Question: I have this data frame:
'''
> dat
x y yerr
1 -1 -1.132711 0.001744498
2 -2 -2.119657 0.003889120
3 -3 -3.147378 0.007521881
4 -4 -4.220129 0.012921450
5 -5 -4.586586 0.021335644
6 -6 -5.389198 0.032892630
7 -7 -6.002848 0.048230946
'''
And I can plot it with the standard error smoothing as:
'''
p <- ggplot(dat, aes(x=x, y=y)) + geom_point()
p <- p + geom_errorbar(data=dat, aes(x=x, ymin=y-yerr, ymax=y+yerr), width=0.09)
p + geom_smooth(method = "lm", formula = y ~ x)
'''

But what I need is to use the to fit my linear model. Is it possible with ggplot2?
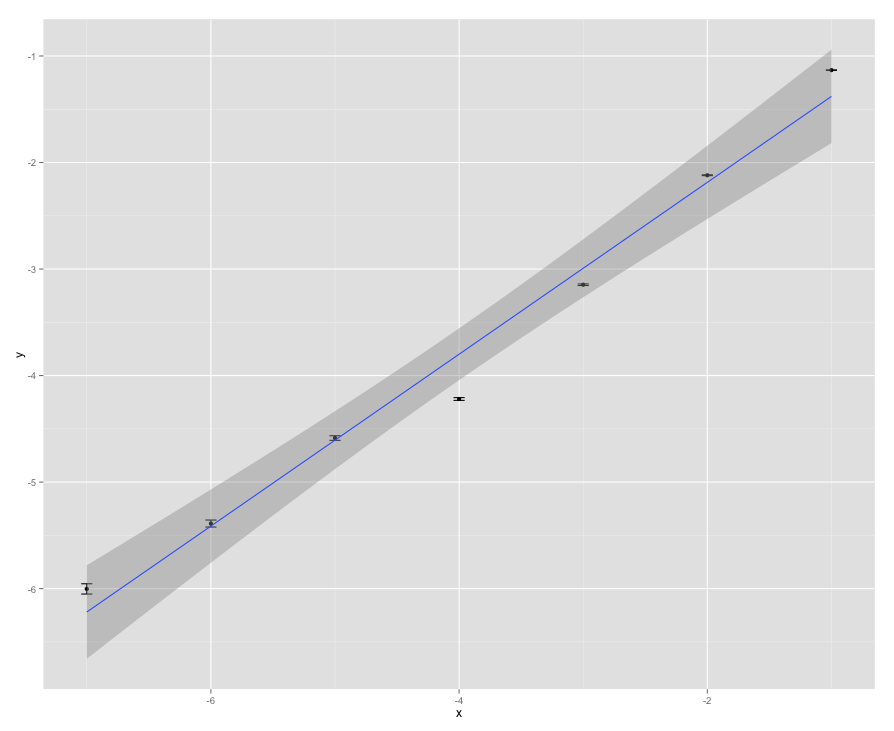
Answer: Well, I found a way to answer this.
Since in any scientific experiment where we gather data, if that experiment is correctly executed, all the data values must have an error associated.
So we must use that different in the variances of the error values for different measurements when fitting a curve to our data.
That way to do it is to attribute the weight to the error values, which according to statistical analysis methods are equal to 1/sqrt(errorValue), so, it becomes:
'''
p <- ggplot(dat, aes(x=x, y=y, weight = 1/sqrt(yerr))) +
geom_point() +
geom_errorbar(aes(ymin=y-yerr, ymax=y+yerr), width=0.09) +
geom_smooth(method = "lm", formula = y ~ x)
'''